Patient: sex M, age 60
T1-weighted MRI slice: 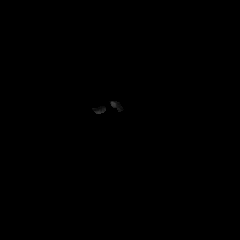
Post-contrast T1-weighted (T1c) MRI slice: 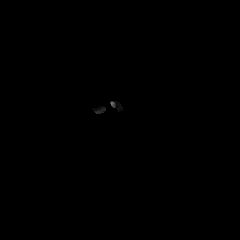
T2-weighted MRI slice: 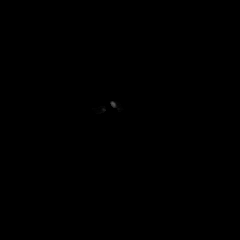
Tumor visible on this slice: no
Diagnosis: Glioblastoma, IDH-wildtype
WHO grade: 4